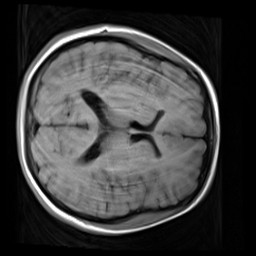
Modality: T1w
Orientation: axial
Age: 22
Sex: female
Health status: healthy
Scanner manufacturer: siemens
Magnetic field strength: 3 T
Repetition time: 4.1 s
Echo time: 0.0085 s